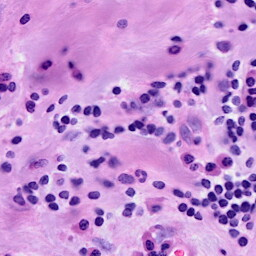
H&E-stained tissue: Breast